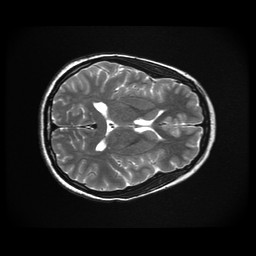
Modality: T2w
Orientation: axial
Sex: female
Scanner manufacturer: ge
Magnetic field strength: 3 T
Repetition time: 5 s
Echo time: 0.1015 s